Question: I have the following code to draw the voronoi diagram;
'''
X = [ 0.018504 0.5187; 0.23114 0.70406;...
0.4447 0.37589;0.45647 0.83682;...
0.48598 0.59816; 0.60684 0.95388;...
0.7621 0.44282; 0.82141 0.02221;...
0.8913 0.84074; 0.95013 0.95278];
[VX,VY] = voronoi(X(:,1),X(:,2));
Assign_labels_to_all_points ( X ,X(:,1),X(:,2));
plot(VX,VY,'-k','linewidth',2);
xlim([-0.2,1.2]);
ylim([-0.2,1.2]);
'''
It is shown in the Voronoi Diagram below:

So, my question is:
>
. I want to these vertices points. So, for each polygon of the 10 polygons; I want to get and .
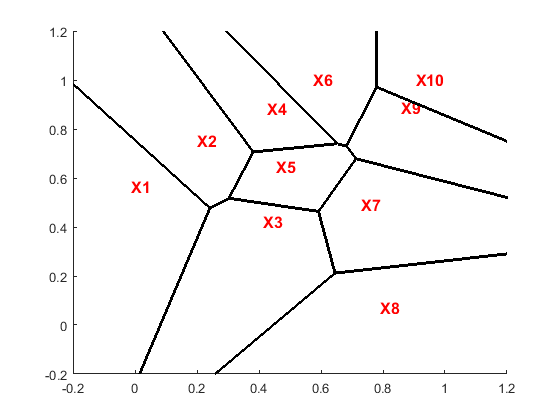
Answer: Given a matrix with coordinates 'X',
'''
[V,C] = voronoin(X);
'''
returns an array 'V' with vertices and a cell array 'C' with a matrix for each cell of the diagram. The set of points
'''
V(C{ii},:)
'''
contains the vertices to cell number 'ii', corresponding to centroid 'X(ii,:)'.
See <URL>.